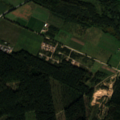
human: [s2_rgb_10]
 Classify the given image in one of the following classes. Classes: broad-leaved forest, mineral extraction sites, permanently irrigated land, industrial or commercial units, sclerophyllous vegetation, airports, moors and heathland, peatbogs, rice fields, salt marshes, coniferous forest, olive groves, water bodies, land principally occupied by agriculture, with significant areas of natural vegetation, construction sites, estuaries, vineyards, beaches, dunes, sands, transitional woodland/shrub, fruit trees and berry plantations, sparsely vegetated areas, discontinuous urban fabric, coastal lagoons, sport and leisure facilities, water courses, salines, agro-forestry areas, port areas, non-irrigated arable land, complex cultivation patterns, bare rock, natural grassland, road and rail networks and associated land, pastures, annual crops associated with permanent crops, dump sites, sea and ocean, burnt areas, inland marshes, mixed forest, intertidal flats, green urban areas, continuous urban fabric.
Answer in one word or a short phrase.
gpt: non-irrigated arable land, complex cultivation patterns, land principally occupied by agriculture, with significant areas of natural vegetation, broad-leaved forest, coniferous forest, transitional woodland/shrub